Aerial crown-view tile of a tropical tree (Barro Colorado Island, Panama), acquired 20250512:
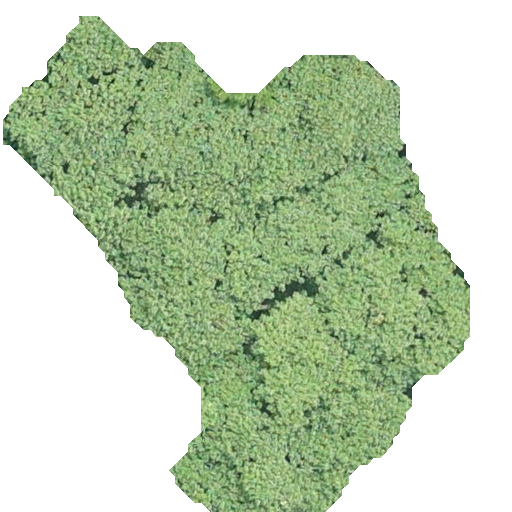
Species: Hieronyma alchorneoides
GBIF accepted scientific name: Hieronyma alchorneoides
Crown area: 201.361 m²